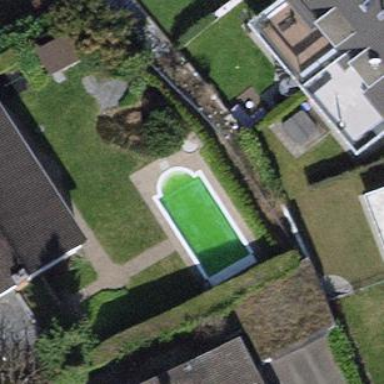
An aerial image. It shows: Swimming pool located in leisure land.